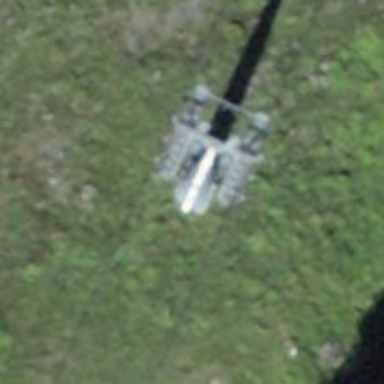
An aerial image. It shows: Pylon used for aerialway.